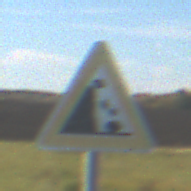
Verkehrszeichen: SteinschlagLinks
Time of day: MorningAfternoon
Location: Outdoor (Nature)
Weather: Clear
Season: Autumn
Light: Natural